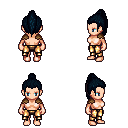
a pixel art fantasy rpg character, female body template, human, light skin, leather shoulder armor, gold greaves, raven long topknot hairstyle, four views (front, back, left, right), 2x2 character sprite sheet, small pixel art, hard edges, no anti-aliasing